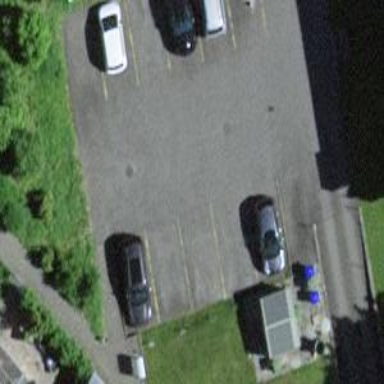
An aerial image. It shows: Parking area.